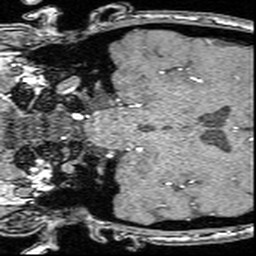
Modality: angio
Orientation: coronal
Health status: ill
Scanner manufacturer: siemens
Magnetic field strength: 3 T
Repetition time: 0.022 s
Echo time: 0.00395 s